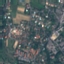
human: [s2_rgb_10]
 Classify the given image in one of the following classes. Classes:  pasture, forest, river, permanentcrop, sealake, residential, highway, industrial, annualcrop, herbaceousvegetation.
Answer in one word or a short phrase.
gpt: Residential